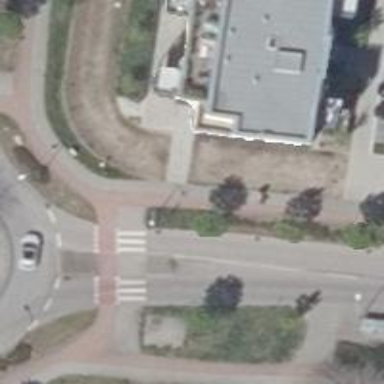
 featuring cycle track on the right side."